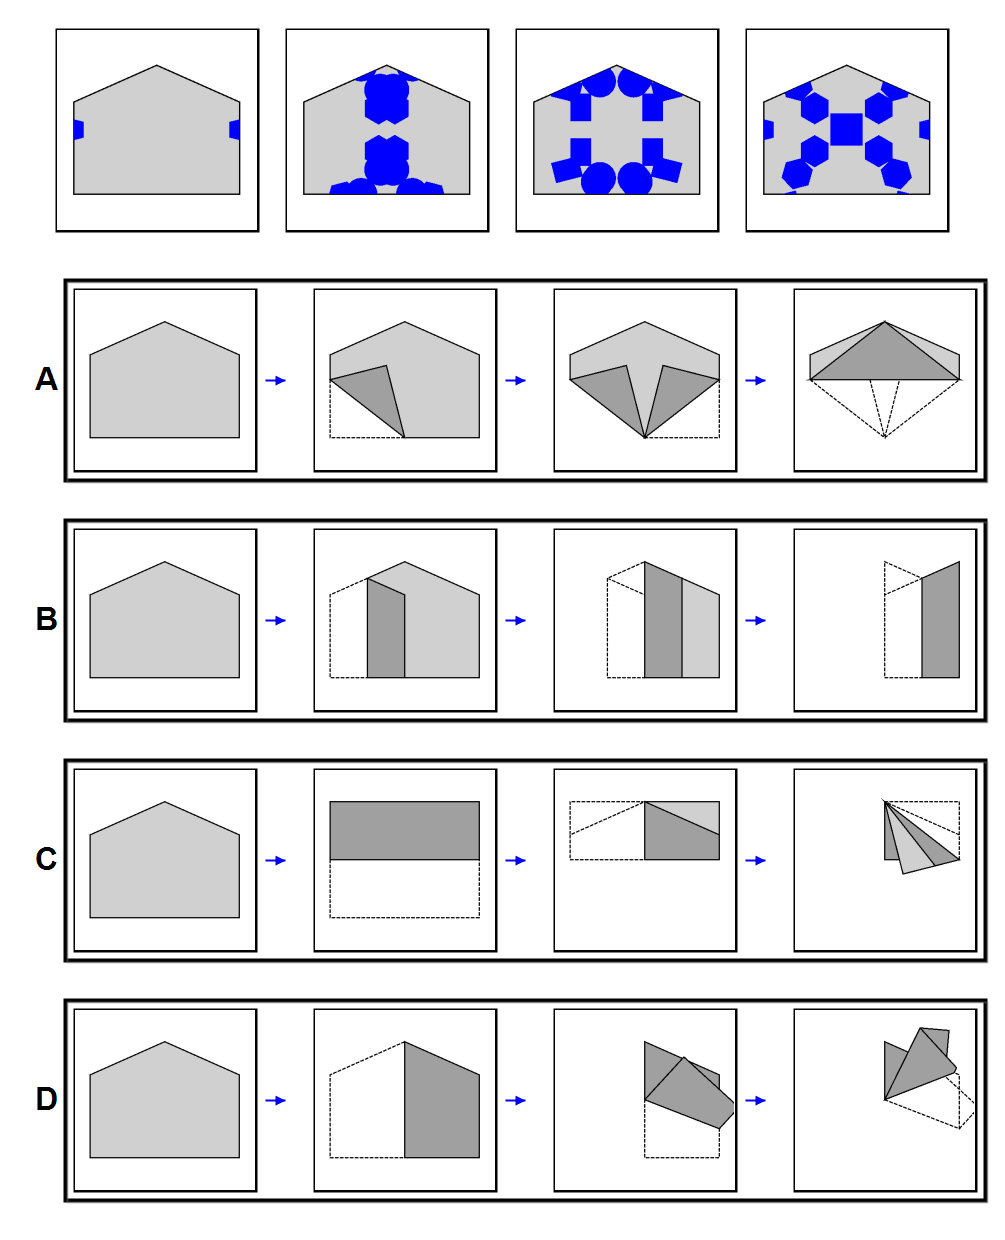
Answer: C